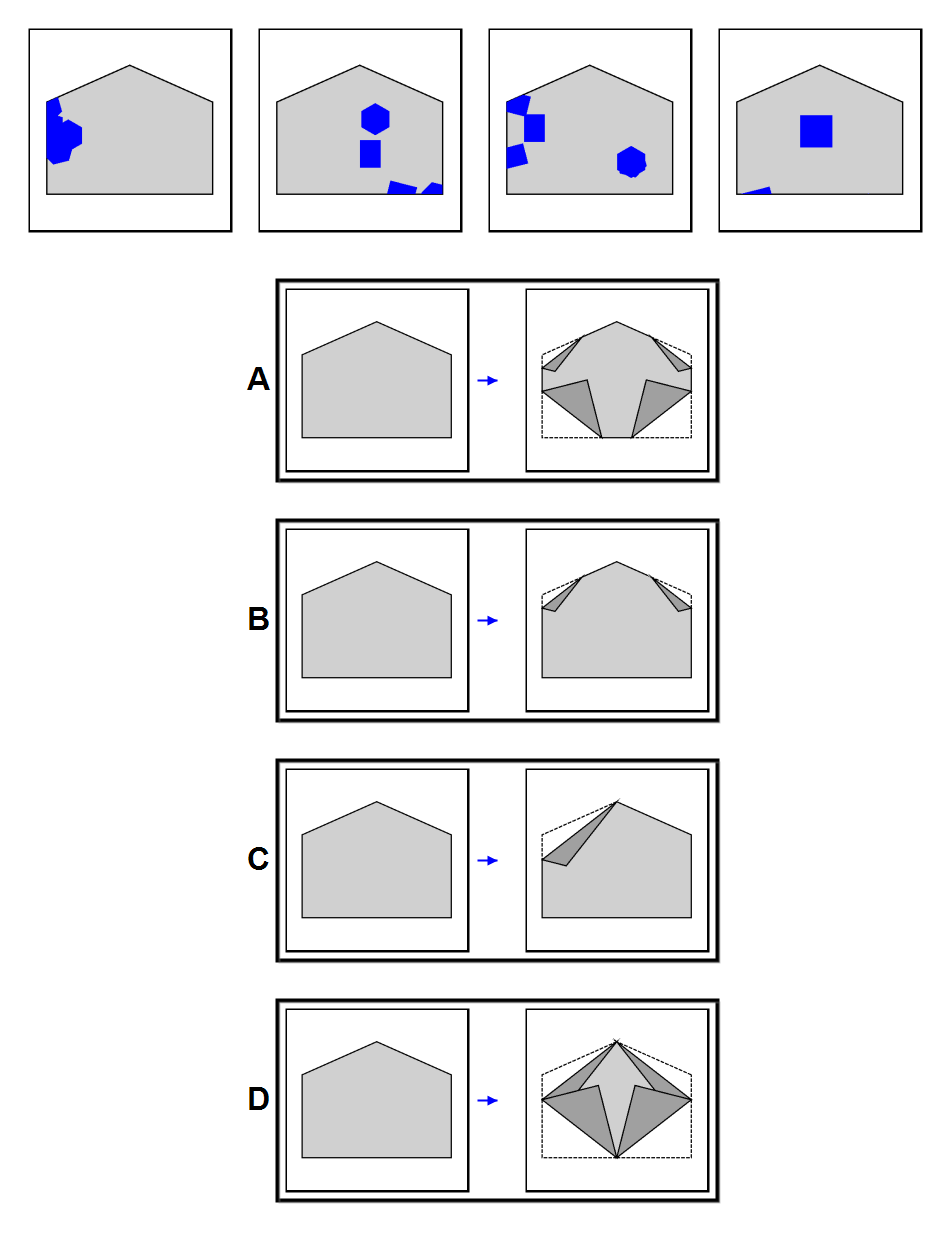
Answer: D